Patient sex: M
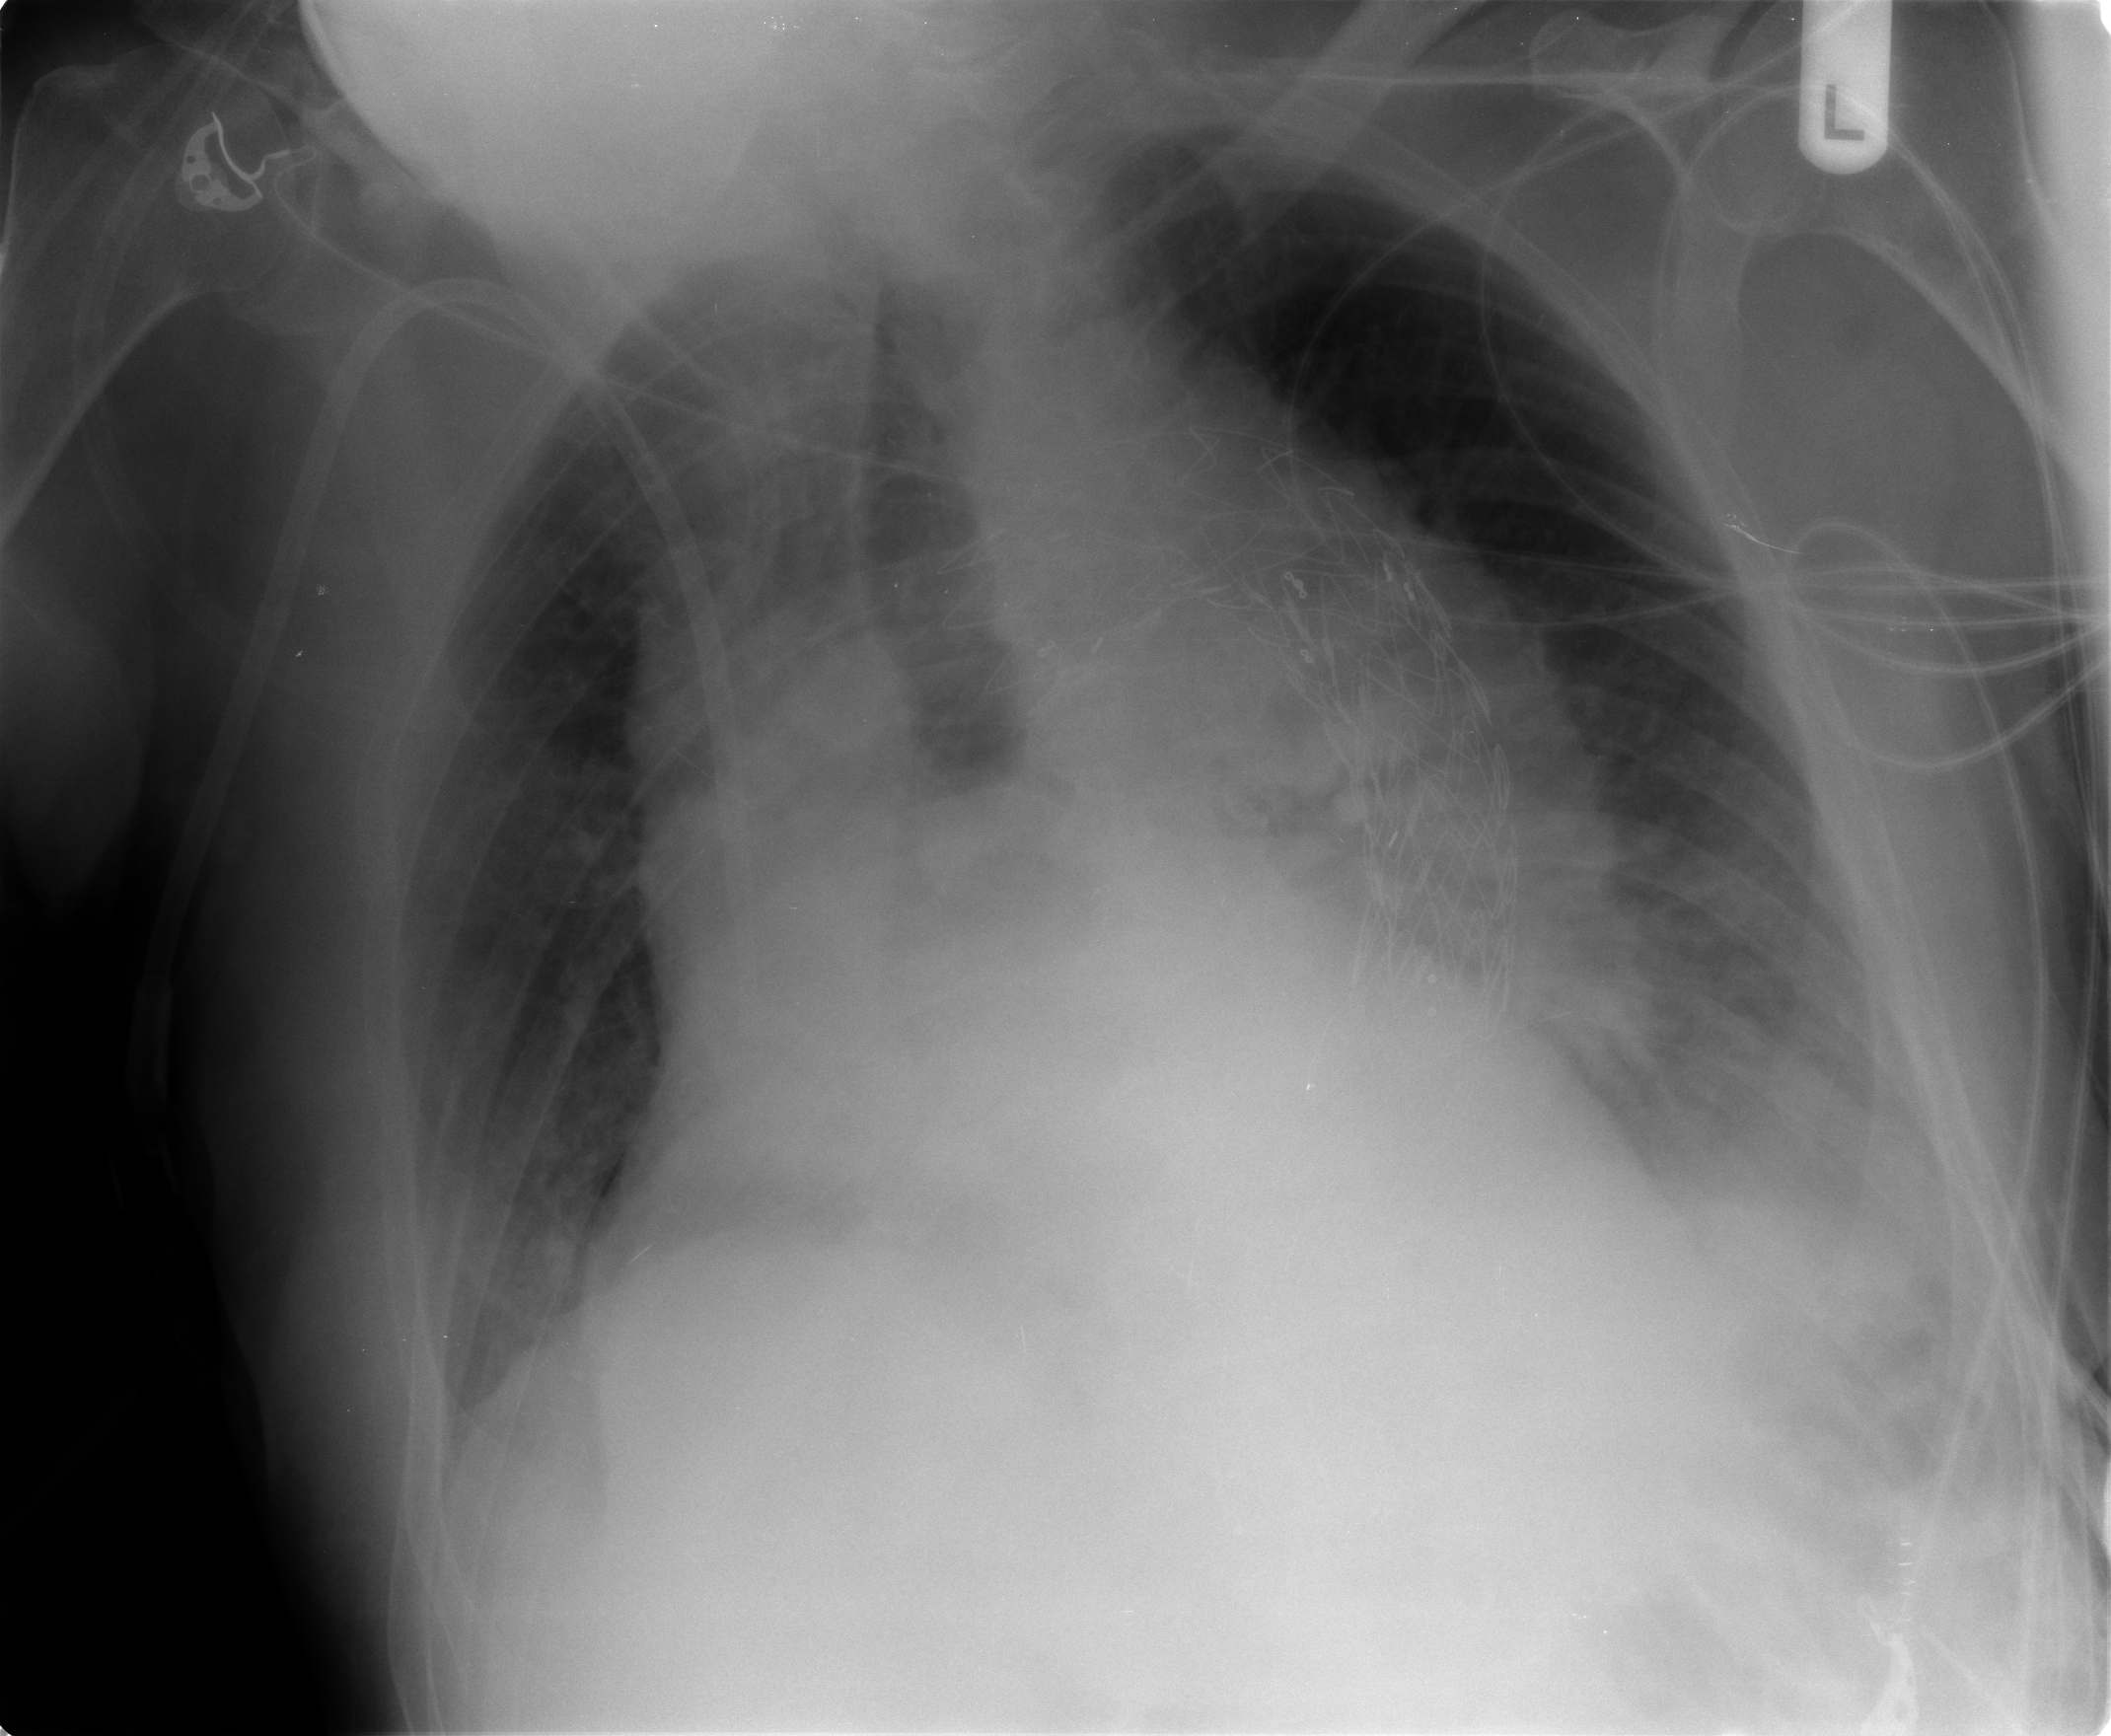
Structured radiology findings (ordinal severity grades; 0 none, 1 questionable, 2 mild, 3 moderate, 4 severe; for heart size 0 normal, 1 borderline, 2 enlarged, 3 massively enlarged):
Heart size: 2
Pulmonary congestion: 2
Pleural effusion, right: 1
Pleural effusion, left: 3
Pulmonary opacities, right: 0
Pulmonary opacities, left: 2
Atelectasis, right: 1
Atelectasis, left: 3